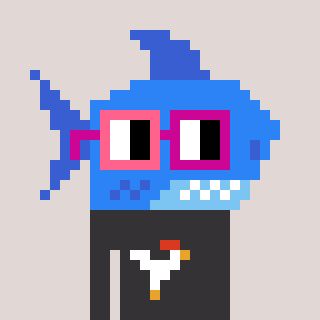
a pixel art character with square pink and red glasses, a shark-shaped head and a grayscale-colored body on a warm background